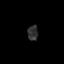
Tissue: skin
Cell type: Epithelial cells
Senescence score: 0.2323
Nuclear area (px): 153
Mean DAPI intensity: 49.216